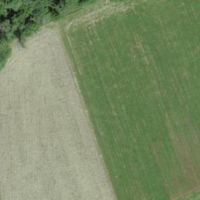
EUNIS habitat code: 52
Species observed at this site:
Fagus sylvatica